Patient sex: F
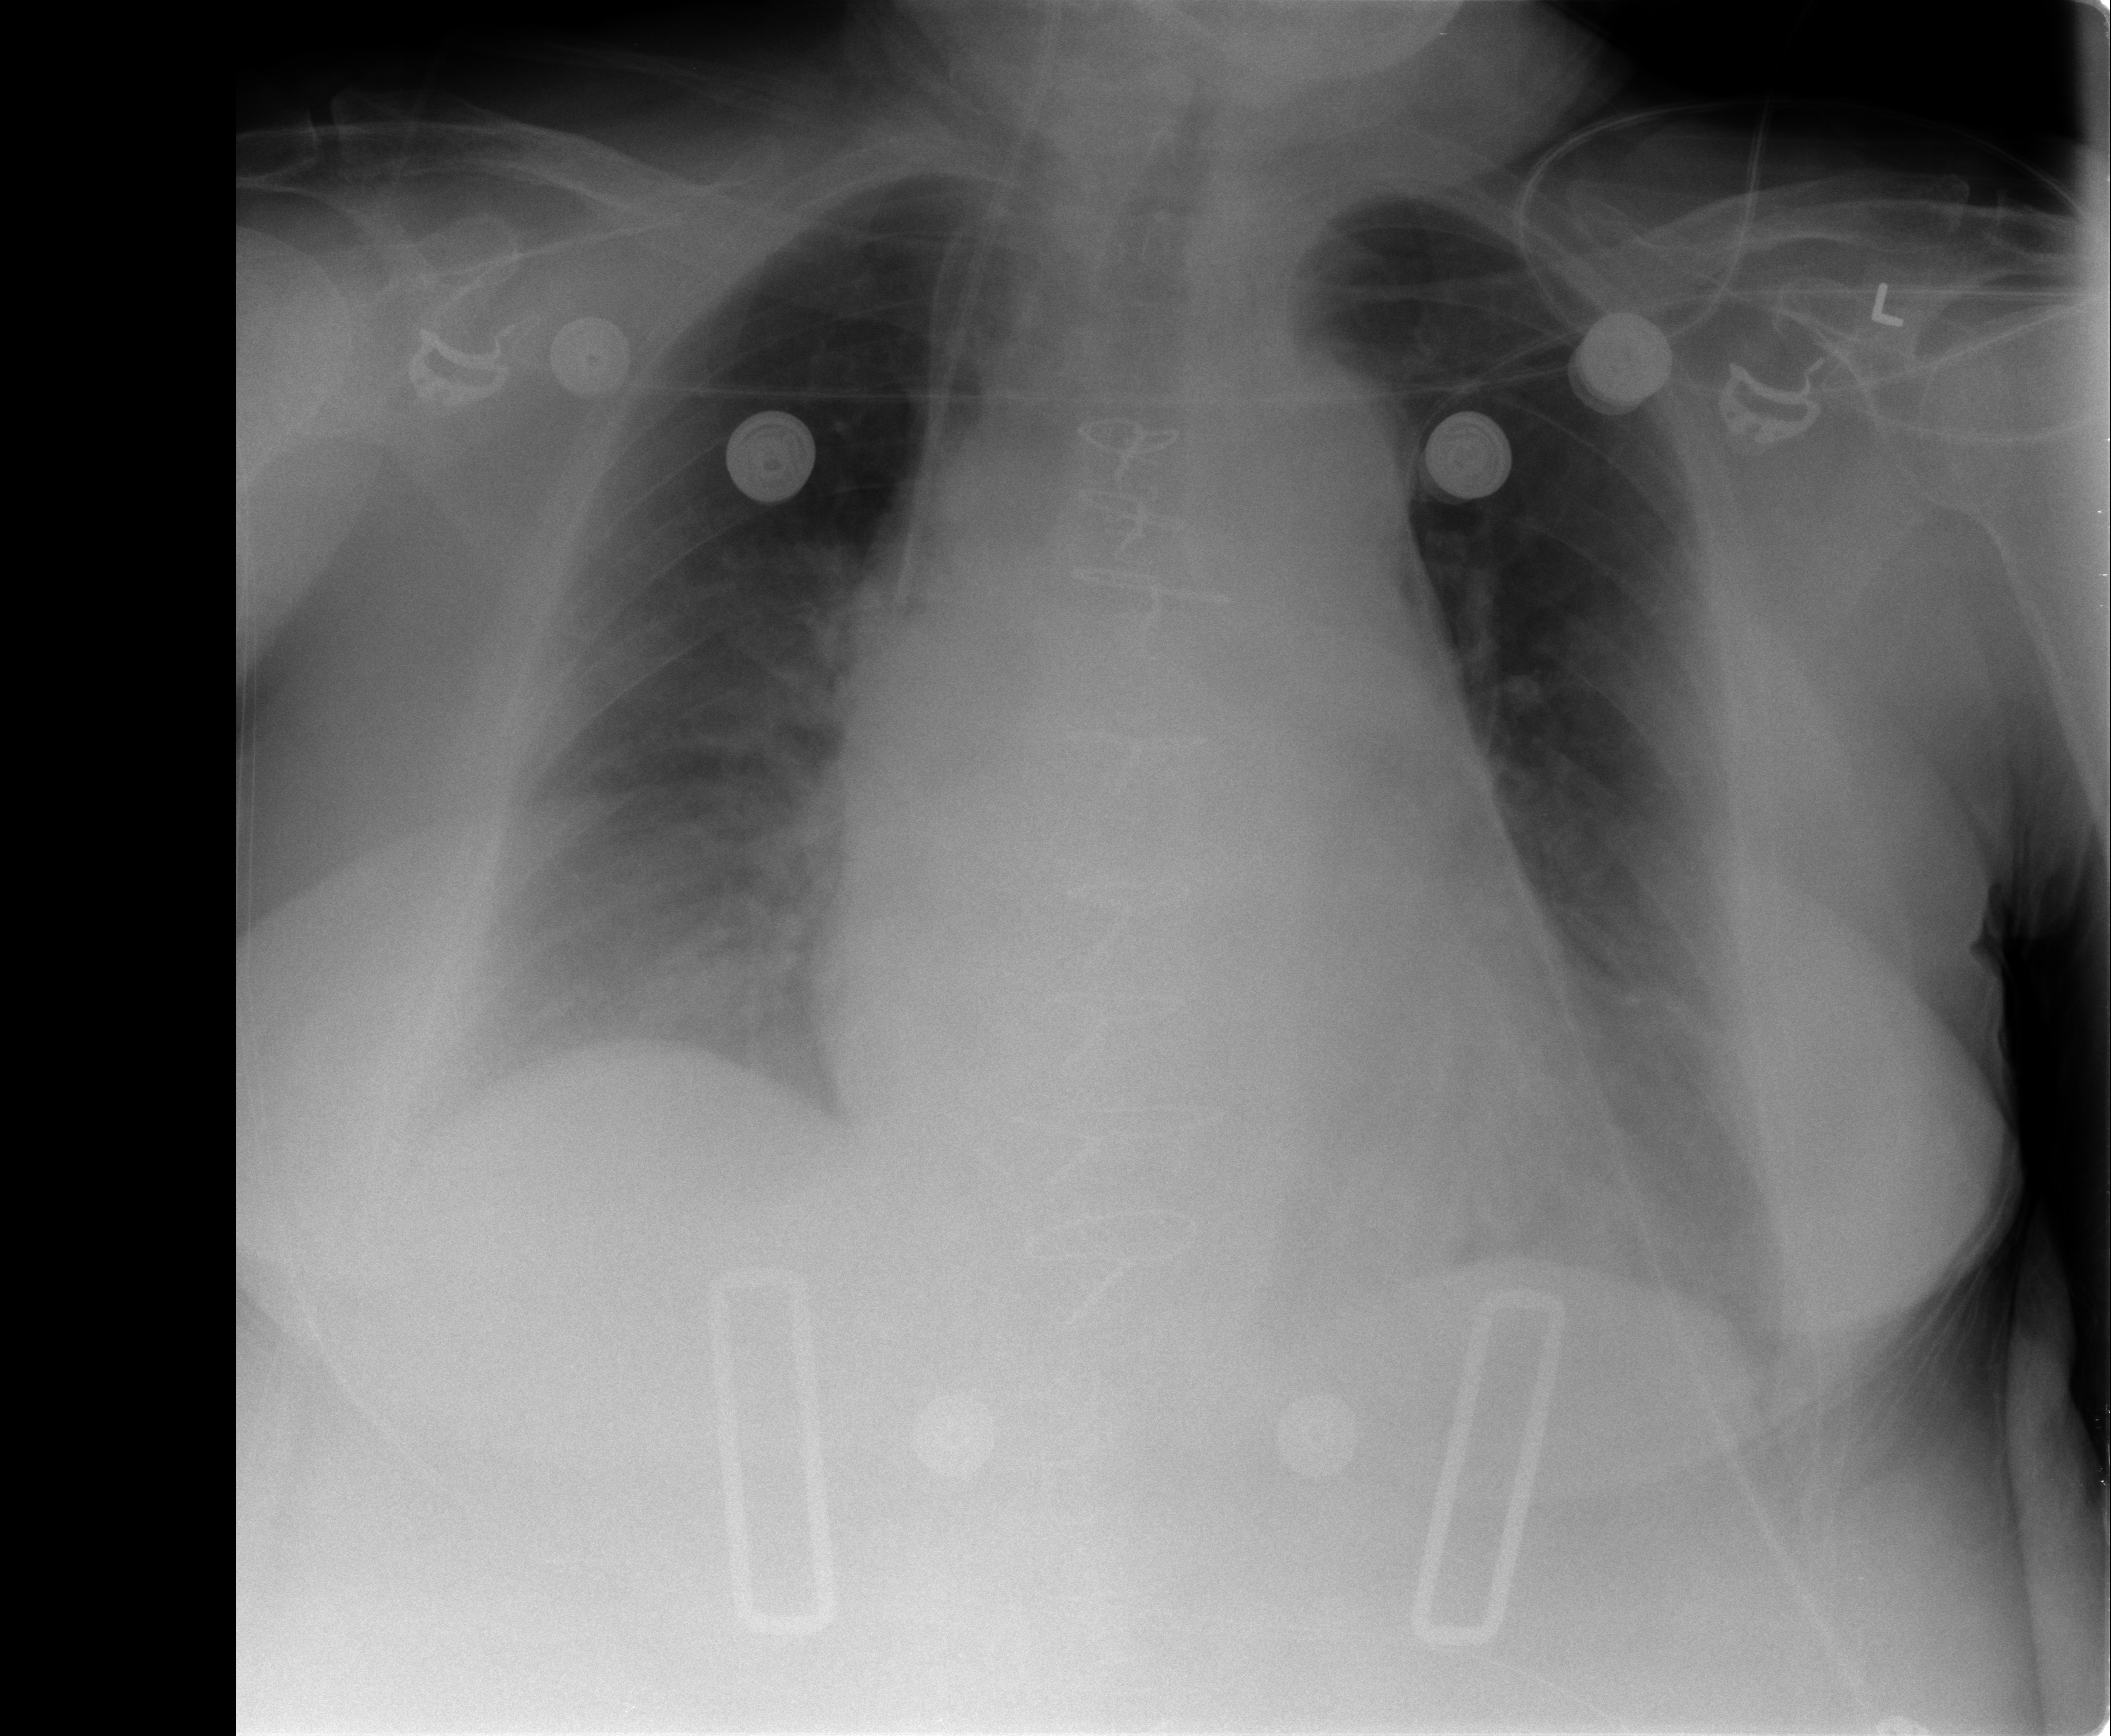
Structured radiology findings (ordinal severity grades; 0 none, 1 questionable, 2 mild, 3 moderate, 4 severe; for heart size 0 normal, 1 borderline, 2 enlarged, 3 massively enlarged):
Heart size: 2
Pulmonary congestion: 2
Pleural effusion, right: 1
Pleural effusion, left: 2
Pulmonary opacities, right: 0
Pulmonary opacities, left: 0
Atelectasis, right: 2
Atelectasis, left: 2